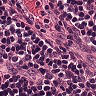
Metastatic tissue present: no